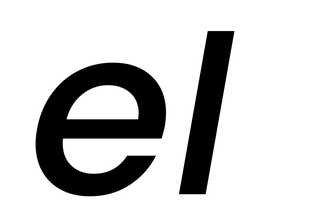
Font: Poppins-MediumItalic